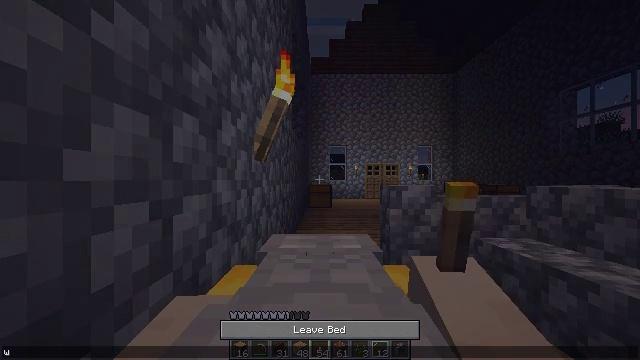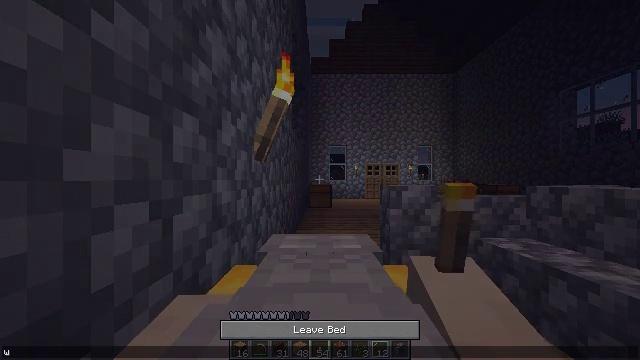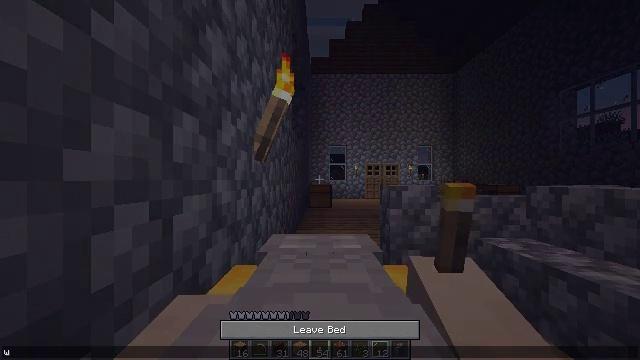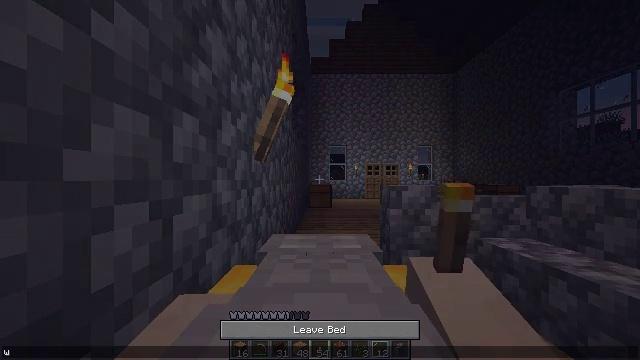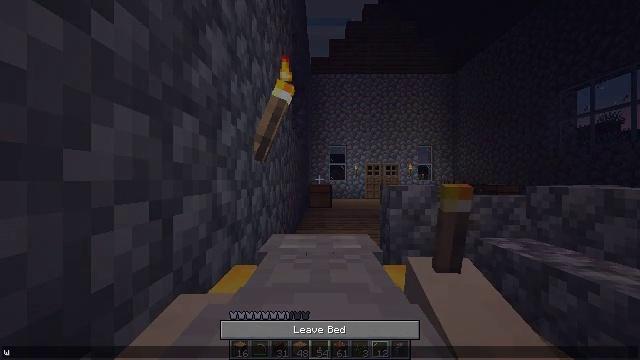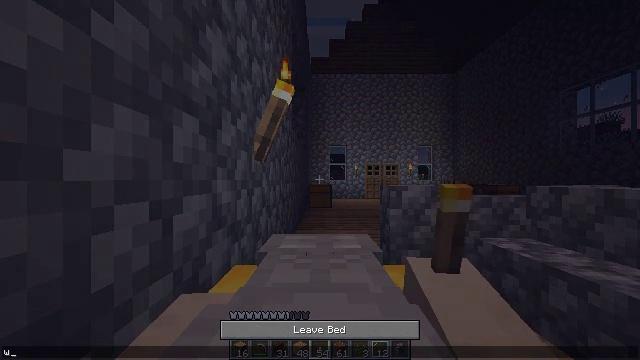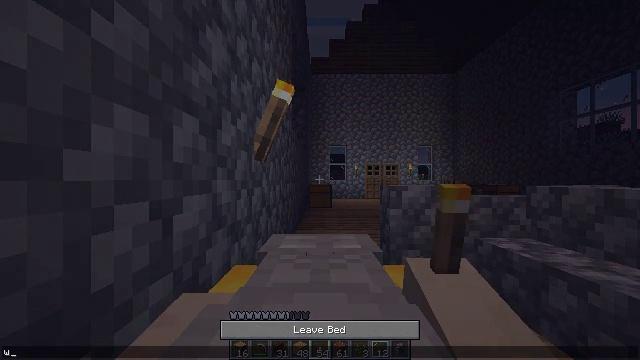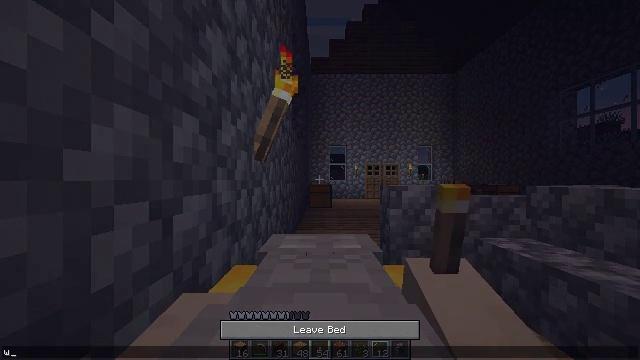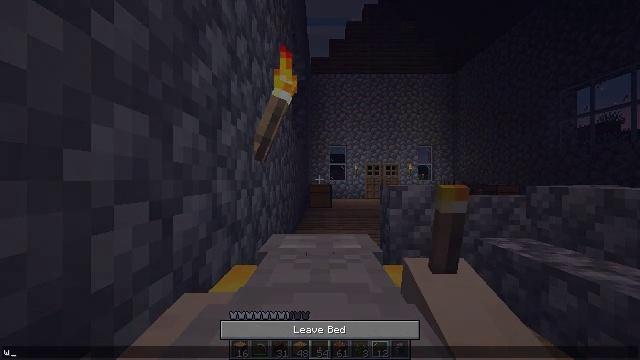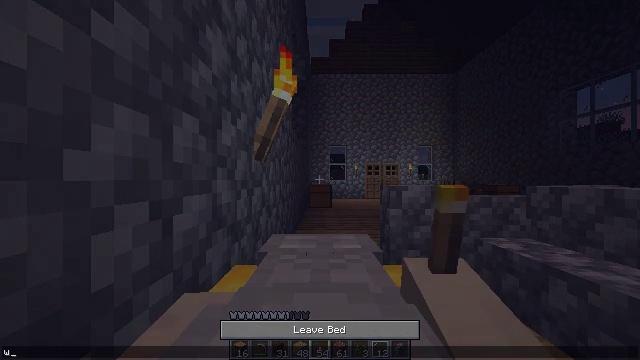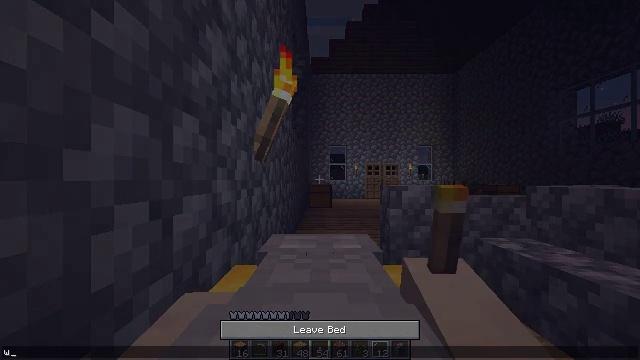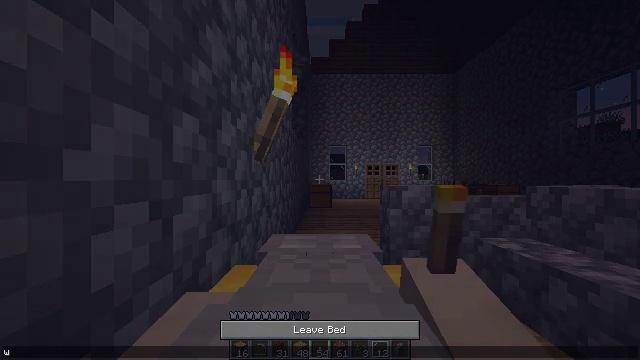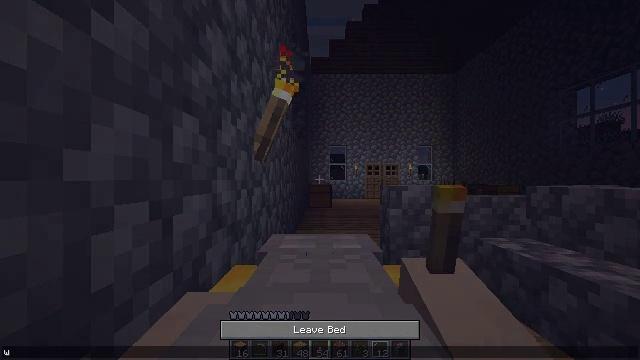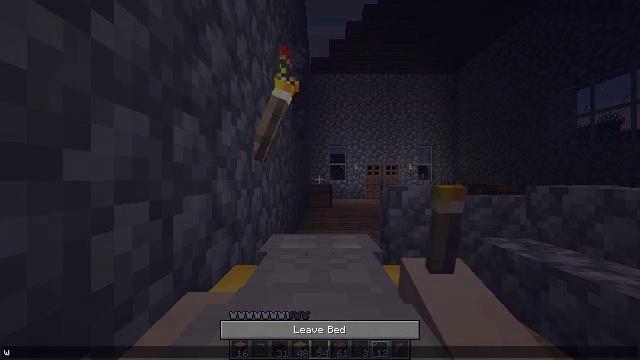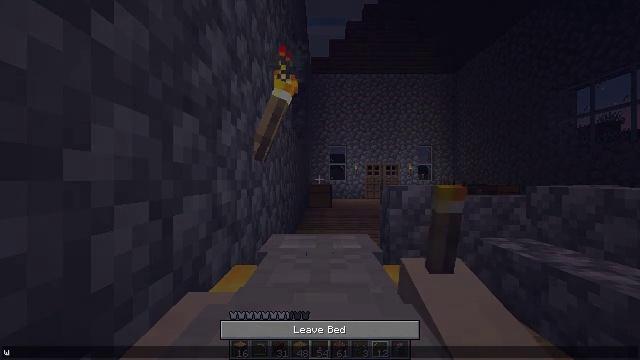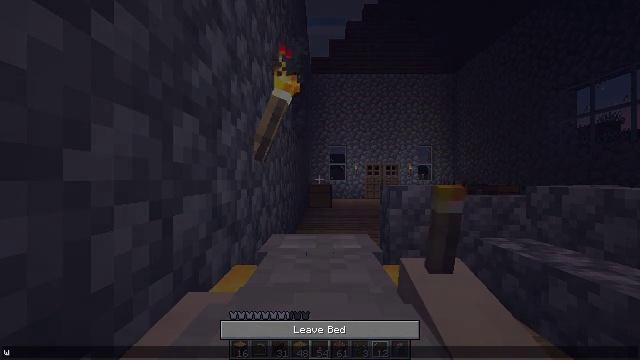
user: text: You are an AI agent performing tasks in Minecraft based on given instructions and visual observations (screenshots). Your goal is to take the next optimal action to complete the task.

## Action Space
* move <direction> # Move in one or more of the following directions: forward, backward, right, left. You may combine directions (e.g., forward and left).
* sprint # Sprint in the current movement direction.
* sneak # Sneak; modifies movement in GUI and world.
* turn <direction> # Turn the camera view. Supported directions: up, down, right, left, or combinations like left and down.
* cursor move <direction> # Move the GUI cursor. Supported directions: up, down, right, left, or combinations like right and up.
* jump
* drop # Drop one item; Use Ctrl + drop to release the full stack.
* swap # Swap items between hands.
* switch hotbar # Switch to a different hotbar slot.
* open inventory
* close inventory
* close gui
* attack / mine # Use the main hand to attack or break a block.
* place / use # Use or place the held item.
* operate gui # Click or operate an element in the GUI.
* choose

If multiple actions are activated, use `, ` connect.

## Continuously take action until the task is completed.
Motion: motion action
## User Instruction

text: Craft a cobblestone slab.
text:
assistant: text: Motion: no_op
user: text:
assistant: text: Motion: no_op
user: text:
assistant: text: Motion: no_op
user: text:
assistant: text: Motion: no_op
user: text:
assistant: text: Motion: no_op
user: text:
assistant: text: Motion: no_op
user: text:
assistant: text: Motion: no_op
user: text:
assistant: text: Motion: no_op
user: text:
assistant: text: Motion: no_op
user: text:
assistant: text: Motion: no_op
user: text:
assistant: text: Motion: no_op
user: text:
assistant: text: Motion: no_op
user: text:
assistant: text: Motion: no_op
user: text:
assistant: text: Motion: no_op
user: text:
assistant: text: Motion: no_op
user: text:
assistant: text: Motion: no_op
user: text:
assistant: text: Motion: no_op
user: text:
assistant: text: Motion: no_op
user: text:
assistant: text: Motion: no_op
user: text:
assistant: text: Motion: no_op
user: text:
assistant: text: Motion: no_op
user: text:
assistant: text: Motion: no_op
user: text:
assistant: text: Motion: no_op
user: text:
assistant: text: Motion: no_op
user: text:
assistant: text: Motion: no_op
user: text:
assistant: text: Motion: no_op
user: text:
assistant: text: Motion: no_op
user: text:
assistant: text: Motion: no_op
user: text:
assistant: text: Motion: no_op
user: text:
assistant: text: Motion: no_op